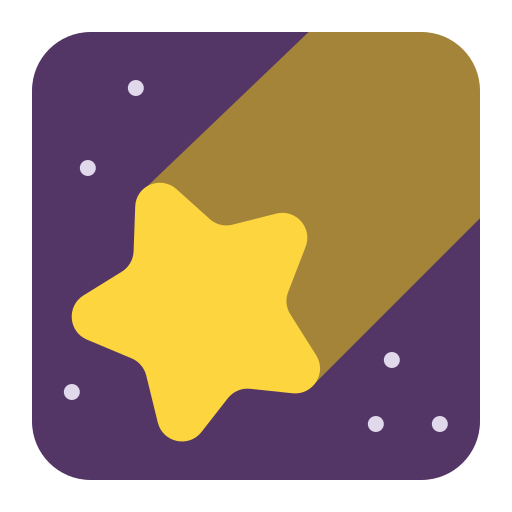
shooting star flat